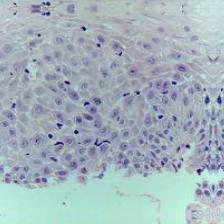
Diagnosis: Normal